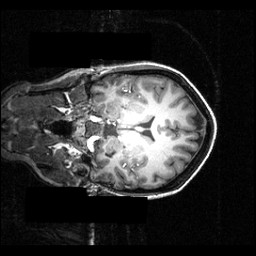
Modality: T1w
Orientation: coronal
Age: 26
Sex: female
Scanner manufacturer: siemens
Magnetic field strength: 3.951 T
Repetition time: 1.5 s
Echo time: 0.00335 s